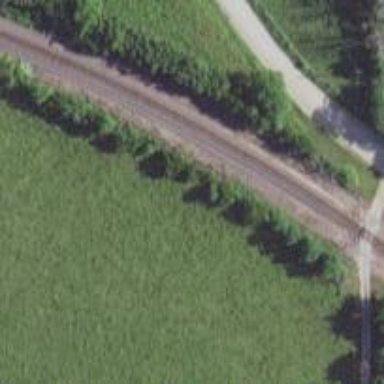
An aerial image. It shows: Railway track.